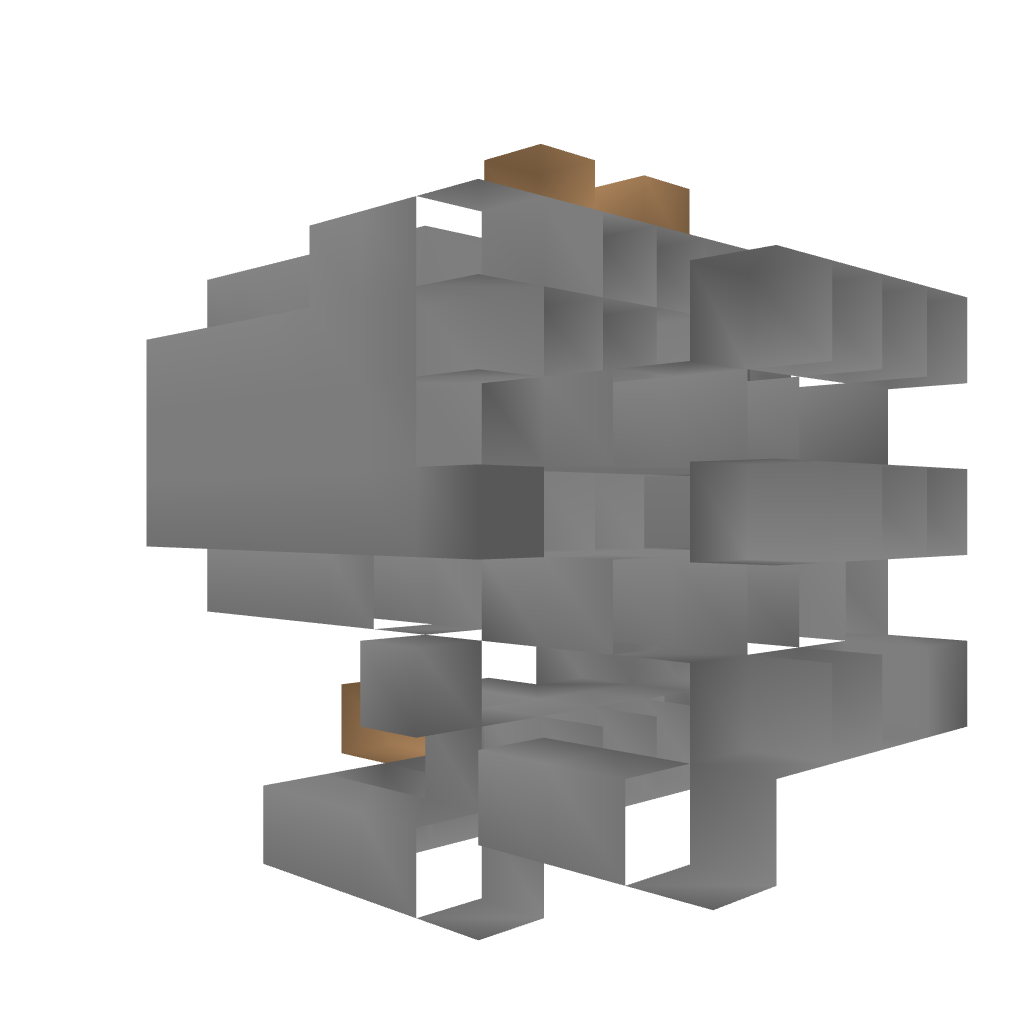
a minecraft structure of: Compact Vending Machine bad low quality